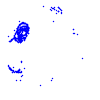
Particle: pion